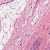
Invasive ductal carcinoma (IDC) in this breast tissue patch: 0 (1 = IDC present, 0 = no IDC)